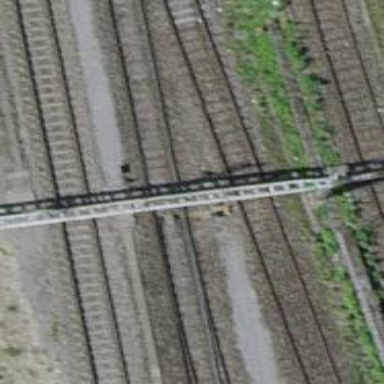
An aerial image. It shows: Railway switch.